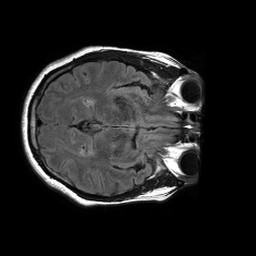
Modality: FLAIR
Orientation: axial
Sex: female
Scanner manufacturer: philips
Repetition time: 11 s
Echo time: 0.125 s